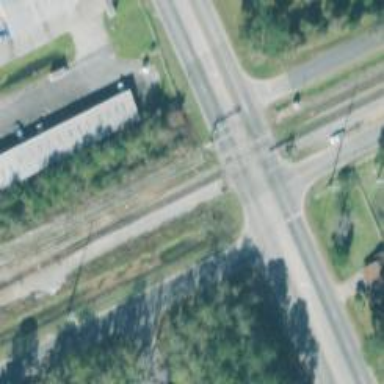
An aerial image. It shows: Railway level crossing.